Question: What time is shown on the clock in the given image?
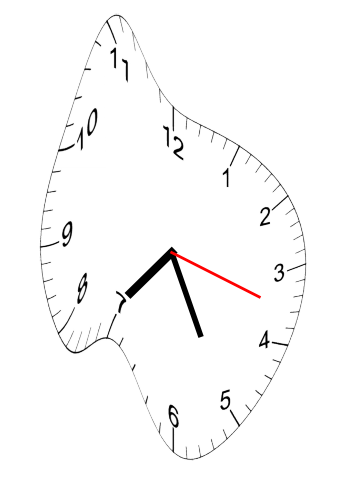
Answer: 07:25:18